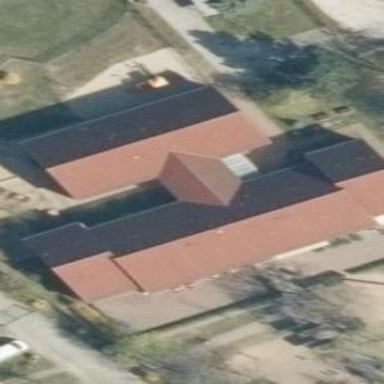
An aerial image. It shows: Kindergarten building.